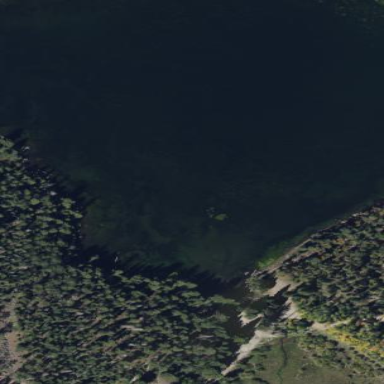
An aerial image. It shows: Serene lake.